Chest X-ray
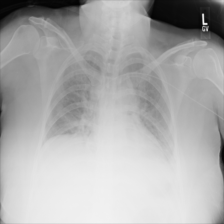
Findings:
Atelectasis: negative
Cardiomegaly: negative
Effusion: negative
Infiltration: negative
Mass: negative
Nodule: negative
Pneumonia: negative
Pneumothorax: negative
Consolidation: negative
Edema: negative
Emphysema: negative
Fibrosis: negative
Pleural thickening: negative
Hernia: negative